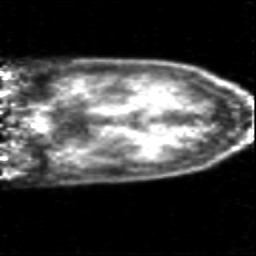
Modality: PET
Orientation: coronal
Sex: female
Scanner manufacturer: siemens